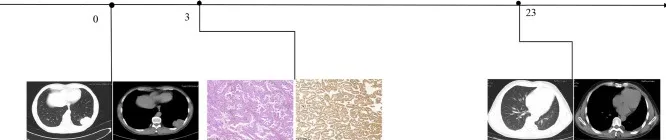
The clinical treatment history of the patient. Chest computed tomography (CT) and histological findings were presented. HE staining showed lung adenocarcinoma. Immunochemistry results suggested non-reciprocal ALK fusion: ALK-GCA (A19: intragenic) and EML4-ALK (E20: A20) expressed significantly at the protein level.
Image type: radiology (ct)